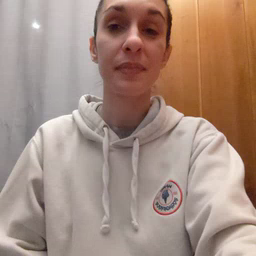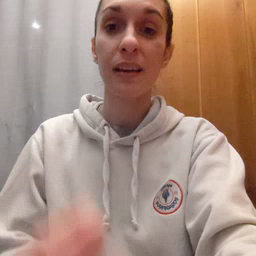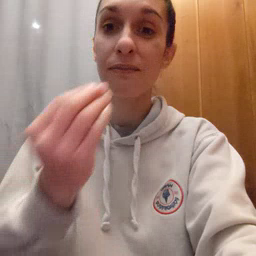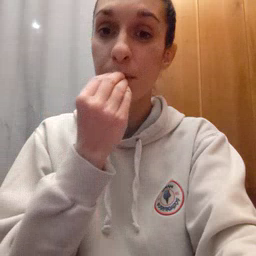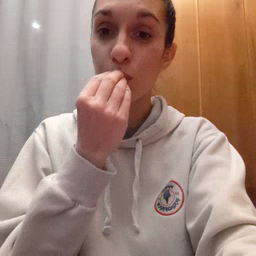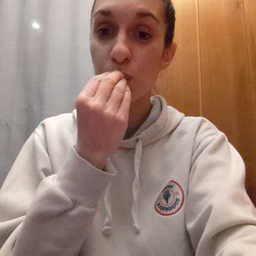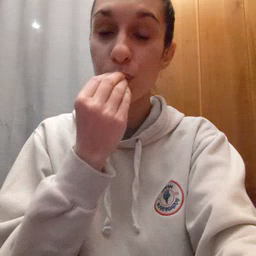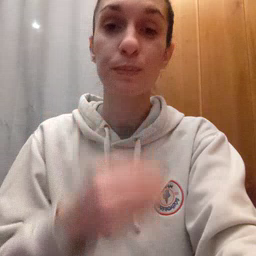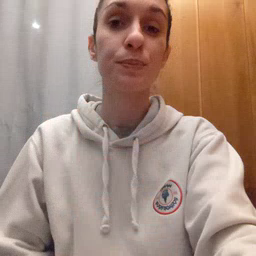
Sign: food